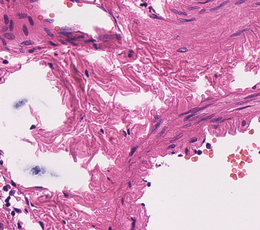
Tumor epithelial tissue: no
Tumor-associated stroma tissue: yes
Normal tissue: no